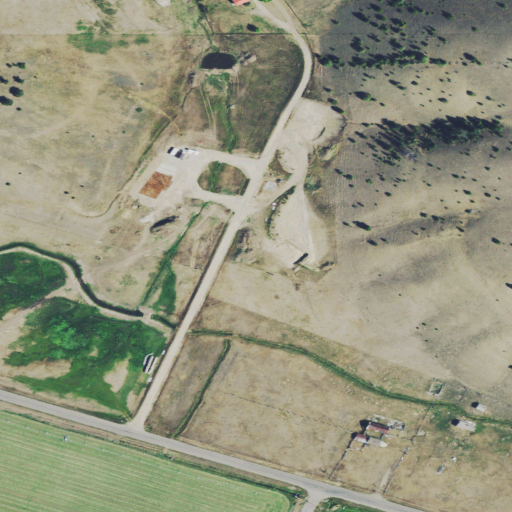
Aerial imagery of valley in Montana named Stucky Gulch containing shrub, open development, grassland, and low intensity development